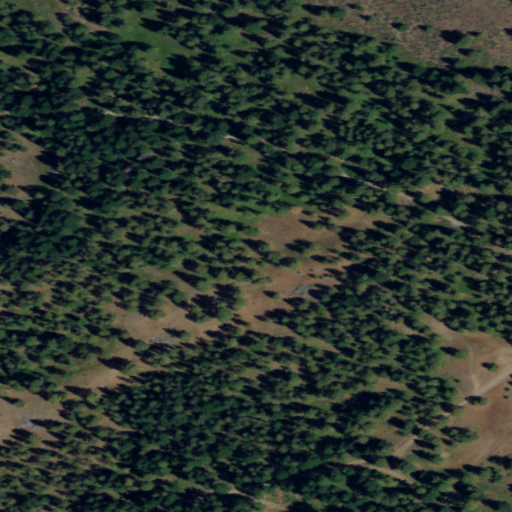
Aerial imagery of plain(s) in Washington named Carrol Flats containing shrub and evergreen forest